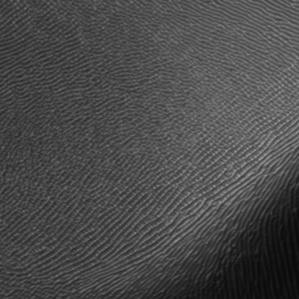
Label: frost